The plot shows how the frequency content of a bearing vibration signal evolves over time (STFT spectrogram). Classify the bearing condition as one of: normal, inner_race, outer_race, ball.
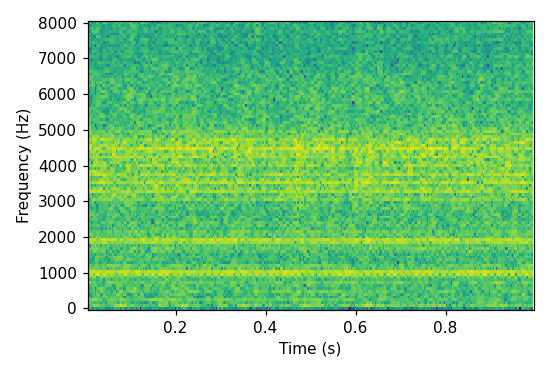
Answer: outer_race